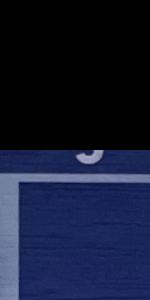
Label: Empty